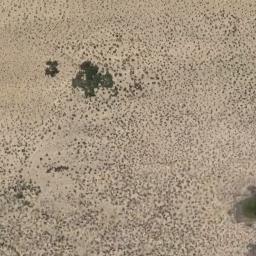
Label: chaparral